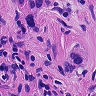
Metastatic tissue present: yes